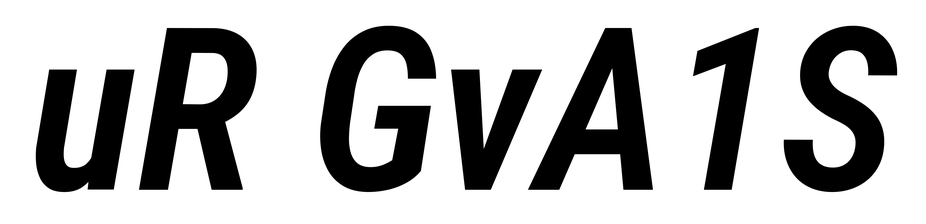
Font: Roboto-Italic_Condensed_SemiBold_Italic